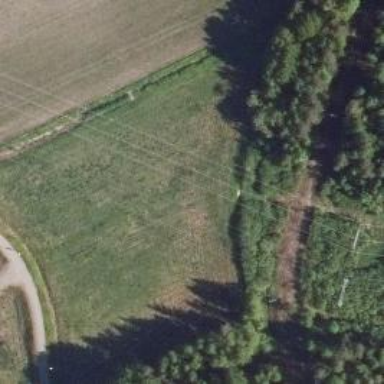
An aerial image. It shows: Nordic skiing track.